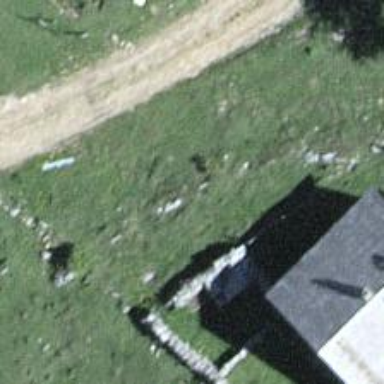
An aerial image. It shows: Dry stone wall barrier.